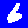
Digit: 6